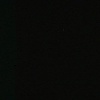
Label: space